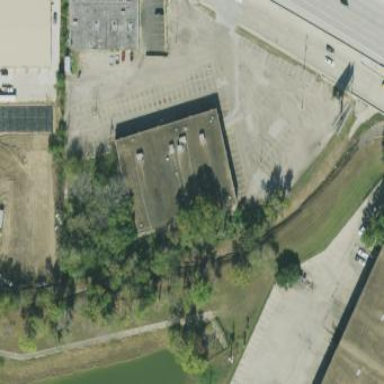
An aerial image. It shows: Building housing bowling alley.